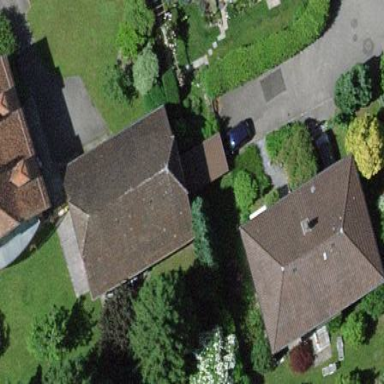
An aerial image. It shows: Garage building.